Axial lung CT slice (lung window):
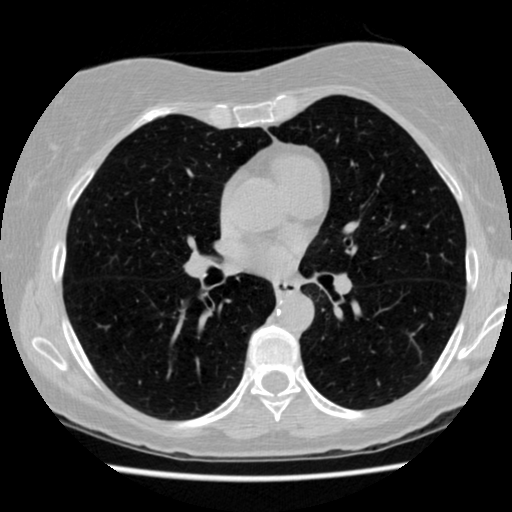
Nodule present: no